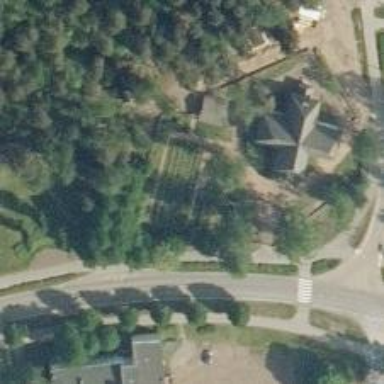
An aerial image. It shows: Historical site featuring war memorial.